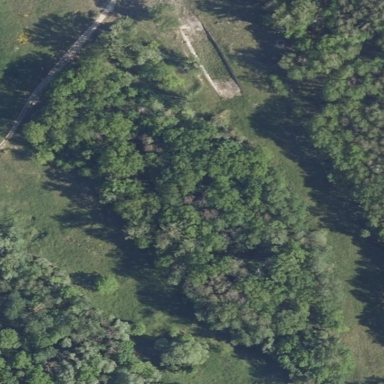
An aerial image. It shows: Beautiful woodland area.